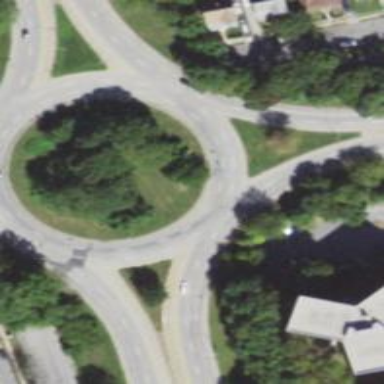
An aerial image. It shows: Secondary road around roundabout.